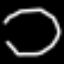
Label: octagon